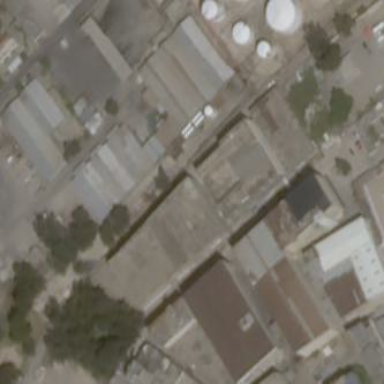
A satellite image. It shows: Industrial building.